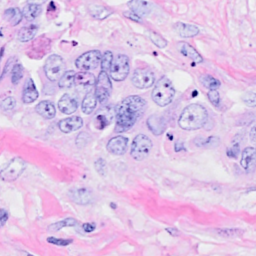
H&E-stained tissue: Breast